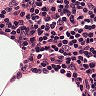
Metastatic tissue present: no